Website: home-depot
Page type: cart
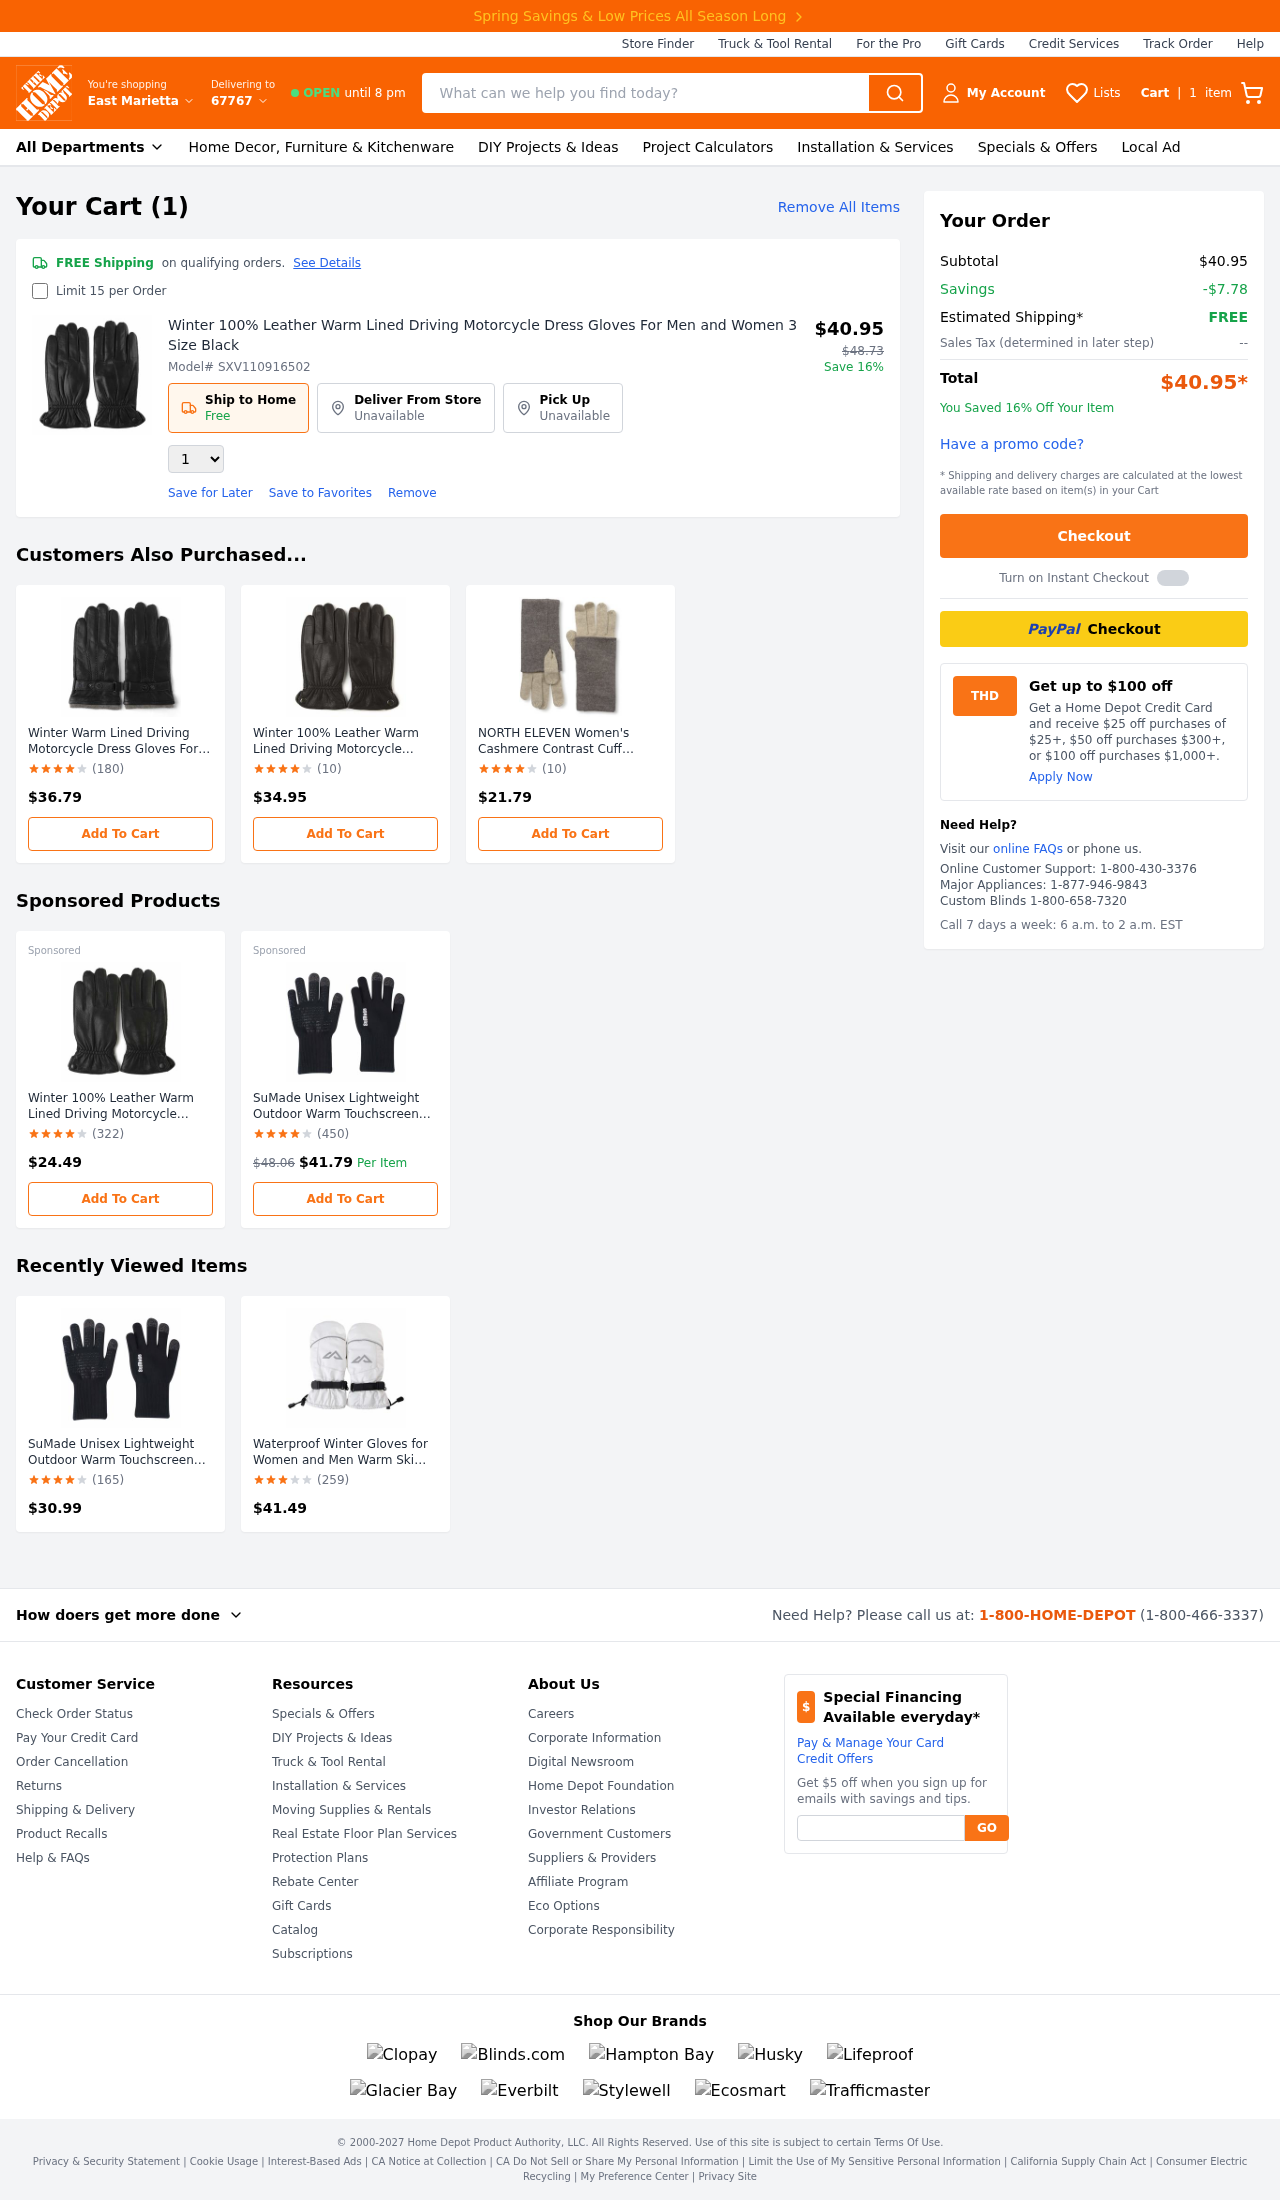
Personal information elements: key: PII_POSTCODE
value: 67767
Product elements: key: PRODUCT1_NAME
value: Winter 100% Leather Warm Lined Driving Motorcycle Dress Gloves For Men and Women 3 Size Black
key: PRODUCT1_PRICE
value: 40.95
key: PRODUCT1_QUANTITY
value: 1
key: PRODUCT2_NAME
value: Winter Warm Lined Driving Motorcycle Dress Gloves For Men Women 3 Size Black
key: PRODUCT2_NUM_RATINGS
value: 180
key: PRODUCT2_PRICE
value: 36.79
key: PRODUCT2_RATING
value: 4.1
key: PRODUCT3_NAME
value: Winter 100% Leather Warm Lined Driving Motorcycle Dress Gloves For Men Women 3 Size Brown
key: PRODUCT3_NUM_RATINGS
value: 10
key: PRODUCT3_PRICE
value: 34.95
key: PRODUCT3_RATING
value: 4.6
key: PRODUCT4_NAME
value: NORTH ELEVEN Women's Cashmere Contrast Cuff Gloves
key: PRODUCT4_NUM_RATINGS
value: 10
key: PRODUCT4_PRICE
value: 21.79
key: PRODUCT4_RATING
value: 4.4
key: PRODUCT5_NAME
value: Winter 100% Leather Warm Lined Driving Motorcycle Dress Gloves For Men Women 3 Size Black
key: PRODUCT5_NUM_RATINGS
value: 322
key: PRODUCT5_PRICE
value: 24.49
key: PRODUCT5_RATING
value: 4.5
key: PRODUCT6_NAME
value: SuMade Unisex Lightweight Outdoor Warm Touchscreen Waterproof Windproof Running Driving Cycling Hiki
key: PRODUCT6_NUM_RATINGS
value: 450
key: PRODUCT6_PRICE
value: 41.79
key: PRODUCT6_RATING
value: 4.5
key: PRODUCT7_NAME
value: SuMade Unisex Lightweight Outdoor Warm Touchscreen Waterproof Windproof Running Driving Cycling Hiki
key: PRODUCT7_NUM_RATINGS
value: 165
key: PRODUCT7_PRICE
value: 30.99
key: PRODUCT7_RATING
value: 4.7
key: PRODUCT8_NAME
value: Waterproof Winter Gloves for Women and Men Warm Ski Outdoor Fashion L XL
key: PRODUCT8_NUM_RATINGS
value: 259
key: PRODUCT8_PRICE
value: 41.49
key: PRODUCT8_RATING
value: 3.6
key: PRODUCT1_ORIGINAL_PRICE
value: $48.73
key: PRODUCT6_ORIGINAL_PRICE
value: $48.06
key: PRODUCT_MODEL_NUMBER
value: SXV110916502
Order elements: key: ORDER_NUM_ITEMS
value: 1
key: ORDER_SUBTOTAL
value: $40.95
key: ORDER_SAVINGS
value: -$7.78
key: ORDER_TOTAL
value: $40.95*
Search elements: key: HEADER_SEARCH
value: What can we help you find today?